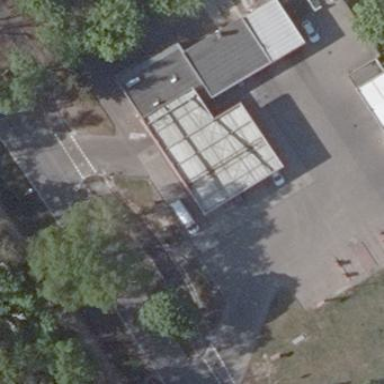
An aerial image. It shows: View of roof of building.